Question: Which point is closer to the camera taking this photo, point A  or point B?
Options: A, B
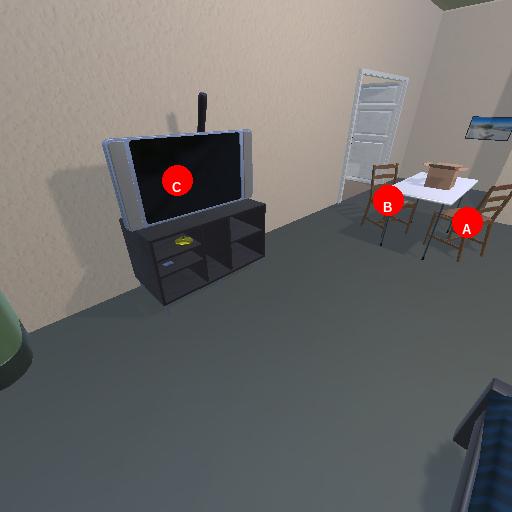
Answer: A